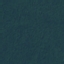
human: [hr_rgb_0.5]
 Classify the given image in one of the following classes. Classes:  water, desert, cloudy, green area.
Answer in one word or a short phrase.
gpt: green area